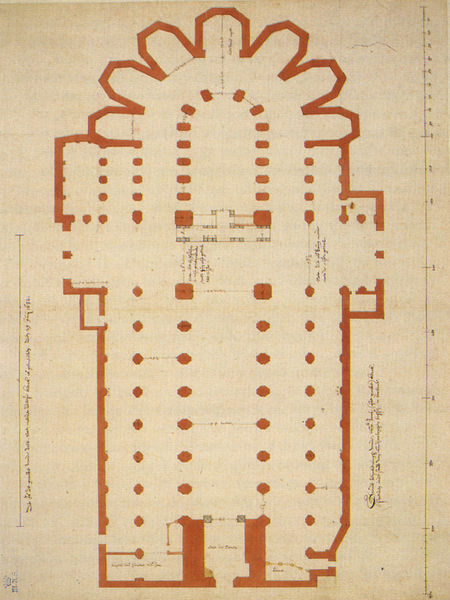
Titel: s’-Hertogenbosch, St. Janskerk, Grundriss
Künstler: Pieter Saenredam
Schlagwörter: gelb, ocker, braun, pfeiler, skizze, säulen, zeichnung, rot, architektur, fünf, kirche, gotik, schiffe, schrift, papier, wände, eingang, druck, beschriftung, hauptschiff, langhaus, portal, mittelschiff, querhaus, mauern, apsis, chor, plan, grundriss, maßstab, bauplan, vorhalle, apsiden, kapellen, seitenschiffe, chorumgang, fünfschiffig, kapellenkranz, langhau, slanghaus, 7/14